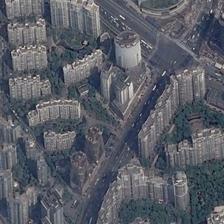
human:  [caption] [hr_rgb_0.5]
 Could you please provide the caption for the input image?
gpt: many buildings and green trees are in a commercial area .

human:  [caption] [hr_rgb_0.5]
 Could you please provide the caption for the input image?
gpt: many buildings and green trees are in a commercial area .

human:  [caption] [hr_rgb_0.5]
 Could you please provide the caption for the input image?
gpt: many buildings and green trees are in a commercial area .

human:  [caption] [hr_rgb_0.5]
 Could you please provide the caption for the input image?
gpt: many buildings and green trees are in a commercial area .

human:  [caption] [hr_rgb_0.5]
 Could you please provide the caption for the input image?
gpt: many buildings and green trees are in a commercial area .